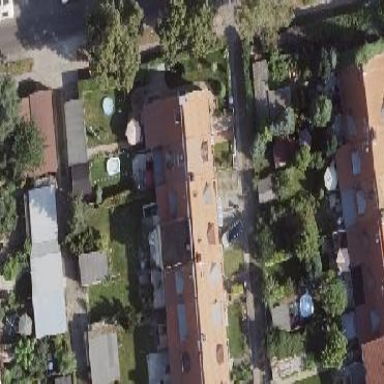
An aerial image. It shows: Terrace building with gabled roof.